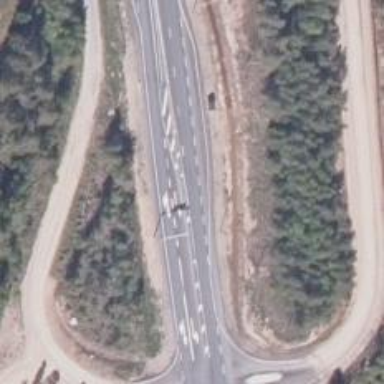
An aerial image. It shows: Asphalt road designated as trunk highway.